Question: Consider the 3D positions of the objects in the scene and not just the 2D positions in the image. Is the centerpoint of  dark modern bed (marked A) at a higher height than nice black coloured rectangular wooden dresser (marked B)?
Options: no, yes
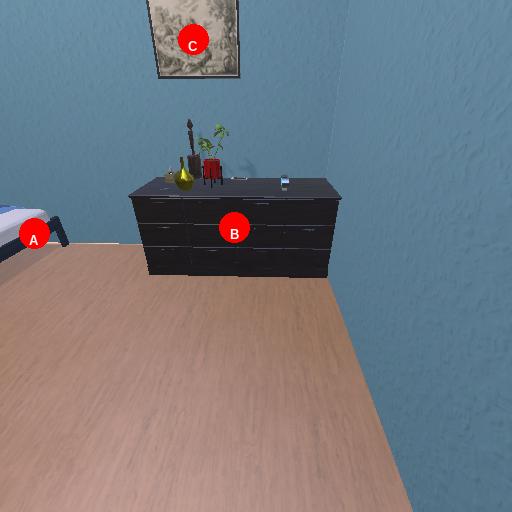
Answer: no